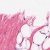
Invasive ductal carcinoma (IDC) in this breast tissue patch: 0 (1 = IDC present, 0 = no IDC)